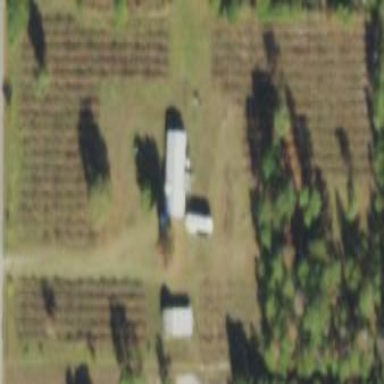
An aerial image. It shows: Plant nursery cultivating trees.